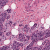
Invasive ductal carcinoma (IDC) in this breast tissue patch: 0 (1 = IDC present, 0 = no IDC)